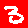
Digit: 3